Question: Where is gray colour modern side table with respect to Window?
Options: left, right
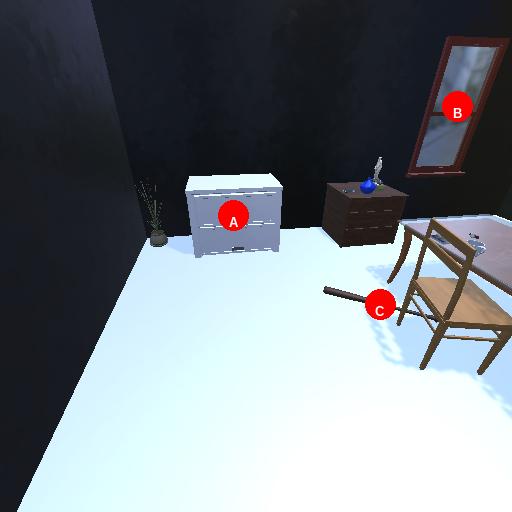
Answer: left